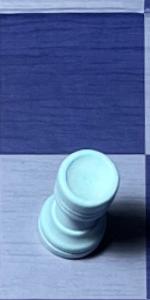
Label: Rook_White